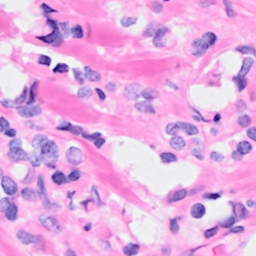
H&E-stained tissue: Breast